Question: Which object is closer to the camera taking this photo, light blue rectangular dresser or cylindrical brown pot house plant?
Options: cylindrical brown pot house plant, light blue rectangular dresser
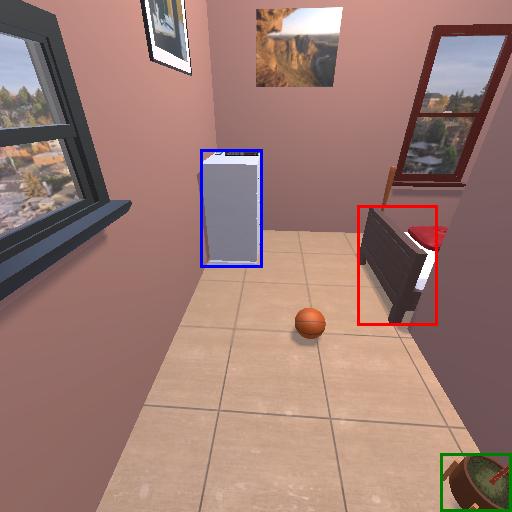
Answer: cylindrical brown pot house plant